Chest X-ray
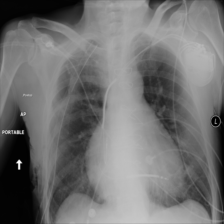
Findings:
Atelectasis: negative
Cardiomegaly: positive
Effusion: negative
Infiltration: negative
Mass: negative
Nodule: negative
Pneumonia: negative
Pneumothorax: negative
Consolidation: negative
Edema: negative
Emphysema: positive
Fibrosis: negative
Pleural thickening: negative
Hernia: negative